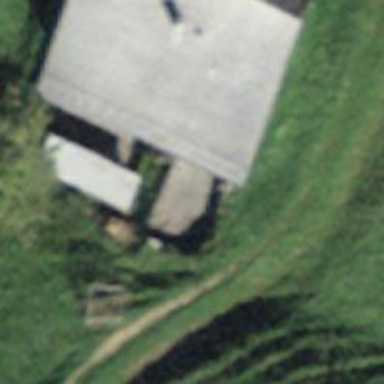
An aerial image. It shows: Farm building.